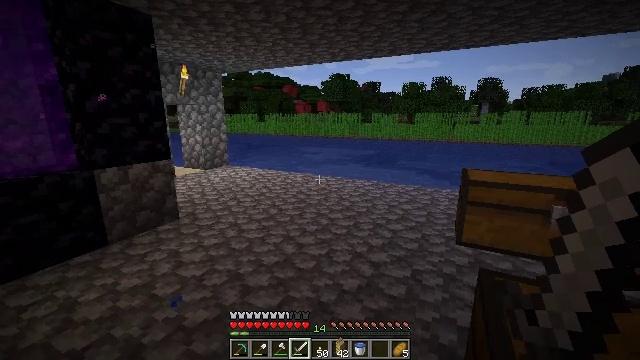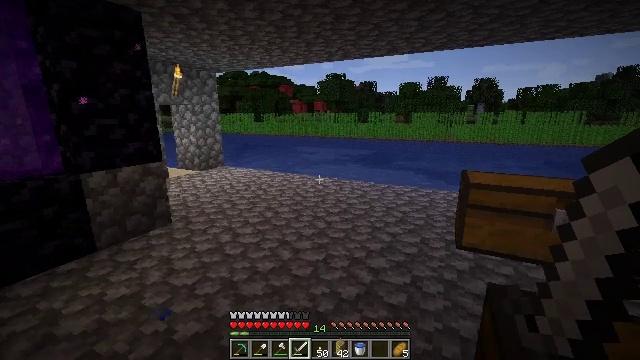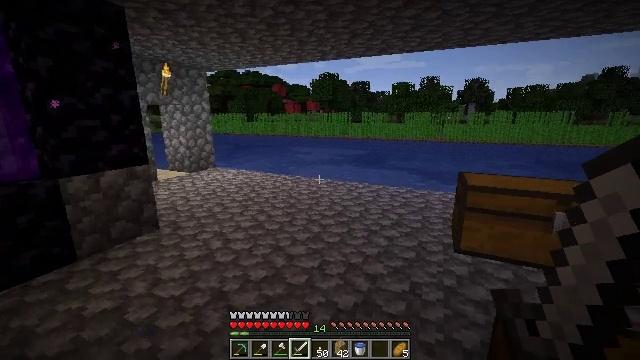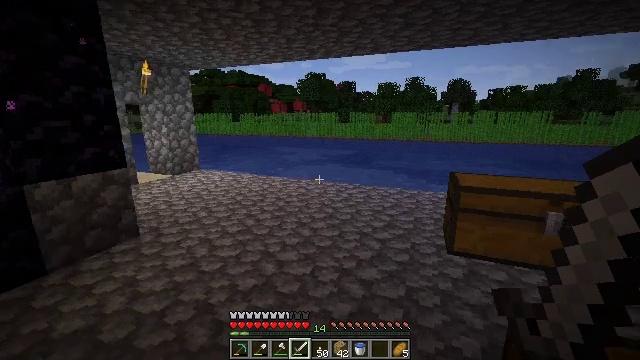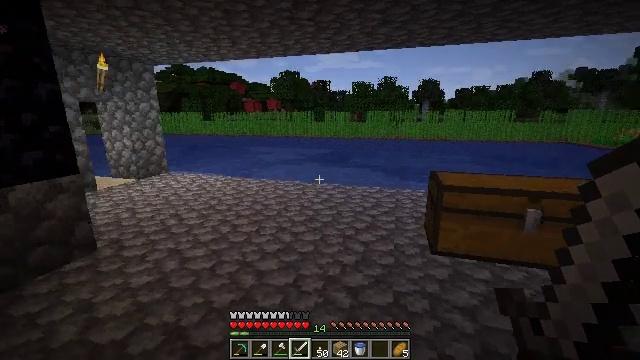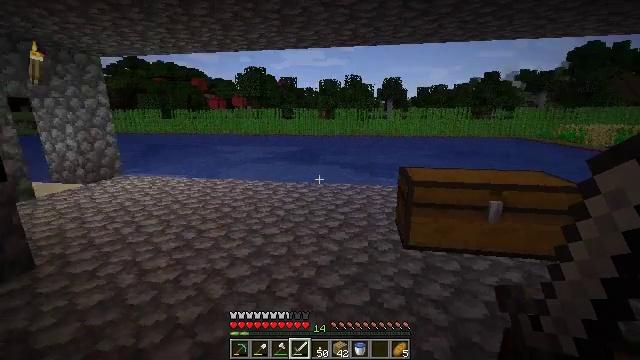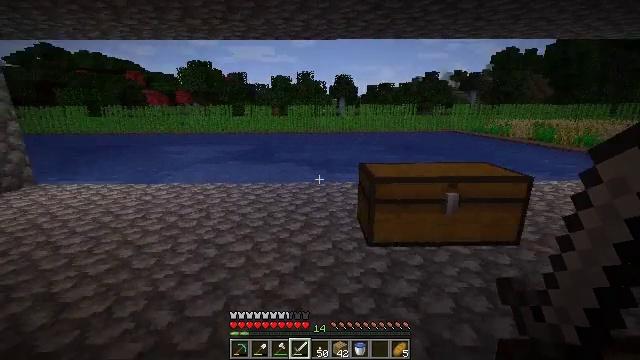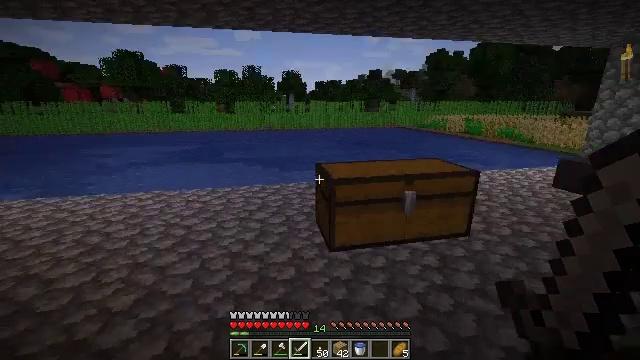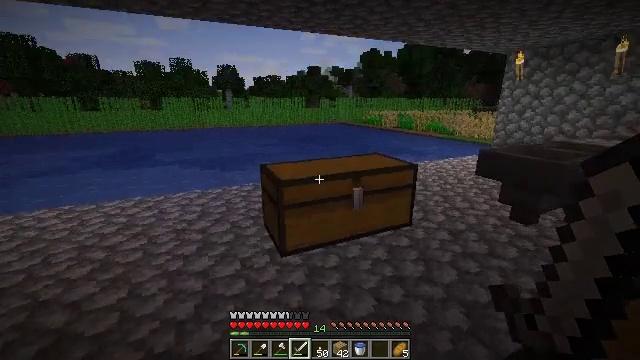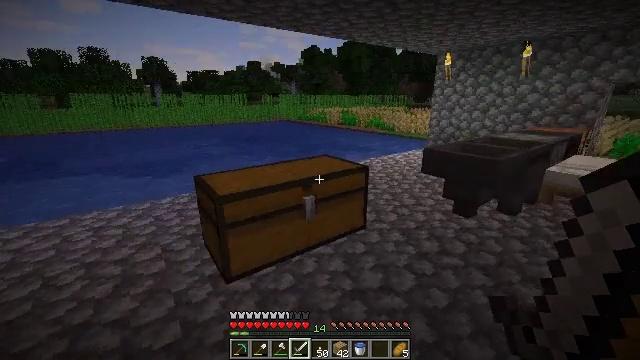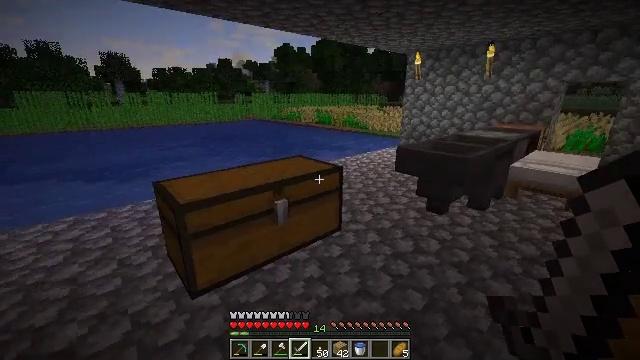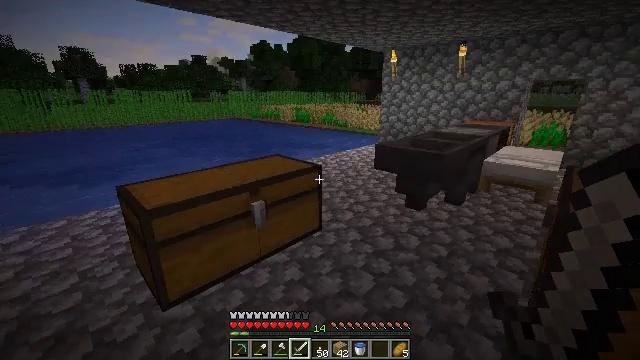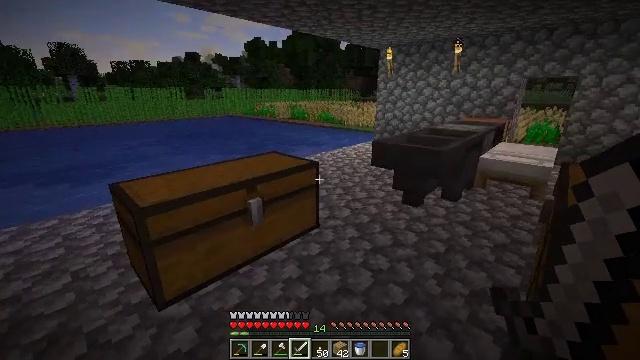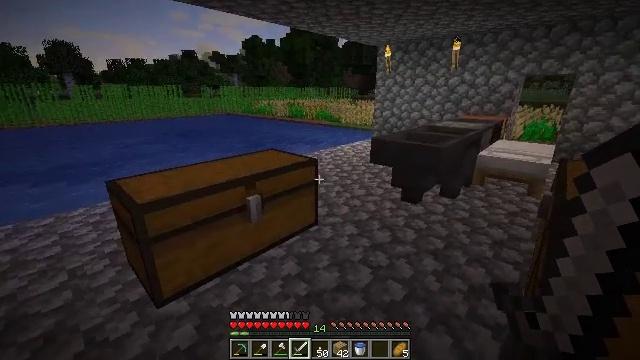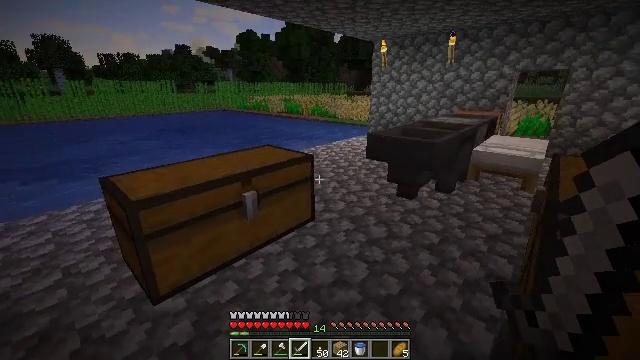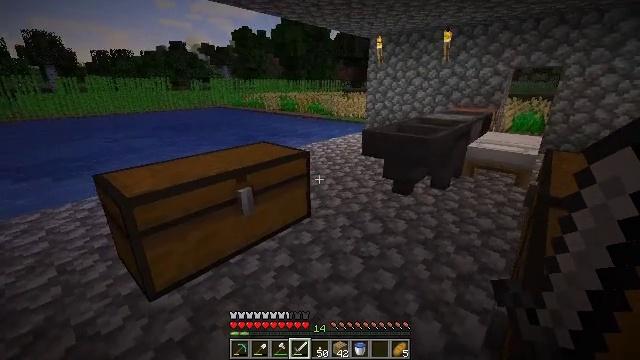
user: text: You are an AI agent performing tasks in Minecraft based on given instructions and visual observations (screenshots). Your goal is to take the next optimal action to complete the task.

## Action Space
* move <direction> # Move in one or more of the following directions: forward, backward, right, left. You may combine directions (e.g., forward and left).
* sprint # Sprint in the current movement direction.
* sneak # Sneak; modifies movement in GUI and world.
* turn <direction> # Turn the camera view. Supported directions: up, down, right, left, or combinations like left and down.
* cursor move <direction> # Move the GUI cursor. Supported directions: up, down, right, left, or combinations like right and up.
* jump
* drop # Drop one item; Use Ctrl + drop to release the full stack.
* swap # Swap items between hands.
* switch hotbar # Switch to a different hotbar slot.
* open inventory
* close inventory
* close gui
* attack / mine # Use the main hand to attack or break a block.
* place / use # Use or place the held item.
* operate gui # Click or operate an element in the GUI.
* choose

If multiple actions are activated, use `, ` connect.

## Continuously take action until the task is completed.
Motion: motion action
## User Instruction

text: Get a tripwire hook by using iron ingot, stick, and wooden plank at the crafting table.
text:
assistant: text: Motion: move forward
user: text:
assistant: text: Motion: move forward, turn right
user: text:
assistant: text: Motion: move forward, turn right
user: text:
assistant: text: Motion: move forward, turn right
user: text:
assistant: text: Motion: move forward, turn right
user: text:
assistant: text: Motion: move forward, turn right
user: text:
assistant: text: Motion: move forward, turn right
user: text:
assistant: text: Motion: move forward, turn right
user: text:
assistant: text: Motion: move forward and move right, turn right
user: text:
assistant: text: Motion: move forward and move right, turn right
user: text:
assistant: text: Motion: move forward and move right, turn right
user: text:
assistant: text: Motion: move forward and move right, turn right
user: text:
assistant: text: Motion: move forward and move right
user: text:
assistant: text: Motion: move forward and move right
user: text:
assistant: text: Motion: move forward and move right
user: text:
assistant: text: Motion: move forward and move right, turn right
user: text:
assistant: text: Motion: move forward and move right, turn right and down
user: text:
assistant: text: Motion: move forward, turn right
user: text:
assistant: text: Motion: move forward
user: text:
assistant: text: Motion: move forward
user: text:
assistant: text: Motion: move forward, turn right
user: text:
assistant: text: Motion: move forward, turn right
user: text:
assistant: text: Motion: move forward
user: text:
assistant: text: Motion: move forward
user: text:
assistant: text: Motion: move forward
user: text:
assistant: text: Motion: move forward
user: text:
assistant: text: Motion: move forward, turn left and down
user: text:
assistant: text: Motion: move forward and move right, turn left and down
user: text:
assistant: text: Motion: move forward and move right, turn left and down
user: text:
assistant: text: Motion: move forward and move right, turn left and down